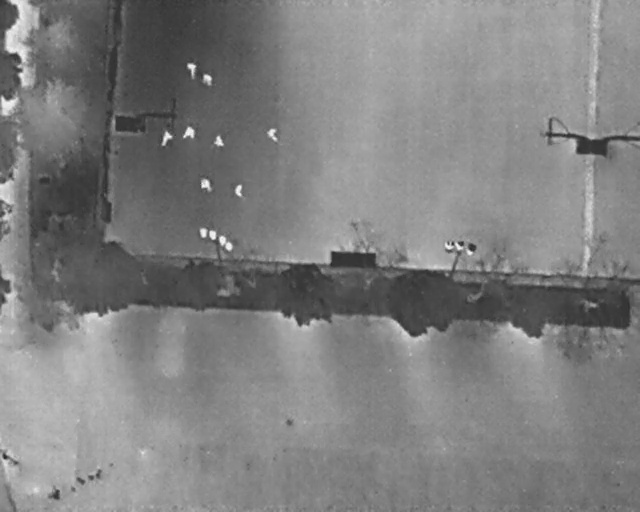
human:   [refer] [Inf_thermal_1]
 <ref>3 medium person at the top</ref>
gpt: <box>[[41, 24, 43, 27, 2], [31, 14, 33, 16, 2], [33, 26, 35, 28, 2]]</box>

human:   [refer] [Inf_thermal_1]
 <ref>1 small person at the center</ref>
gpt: <box>[[36, 36, 38, 38, 2]]</box>

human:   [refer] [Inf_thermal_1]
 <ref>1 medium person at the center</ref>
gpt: <box>[[31, 34, 33, 37, 2]]</box>

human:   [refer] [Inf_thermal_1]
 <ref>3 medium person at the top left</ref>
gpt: <box>[[28, 24, 30, 27, 2], [24, 25, 27, 28, 23], [28, 12, 31, 14, 2]]</box>